Question: I'll try my best to explain this one. In Android, when you scroll something to the end, it displays a white sort of blurry thingy like below as an indication that no more scrolling can be done. This kind of behaviour can be seen in ListViews, ScrollViews etc.

How do I disable it? It looks ugly.
Feel free to edit this question, I really can't find the right words for this thing.
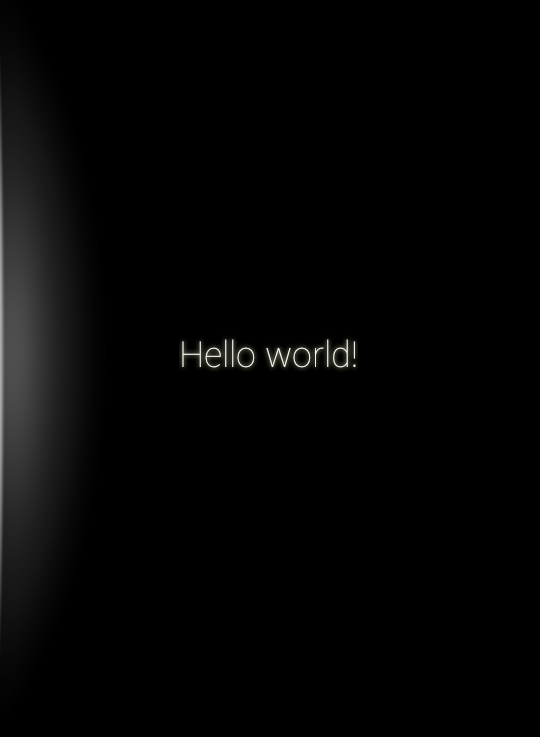
Answer: you can use
'''
<ScrollView
android:layout_width="fill_parent"
android:layout_height="fill_parent"
android:overScrollMode="never">
'''